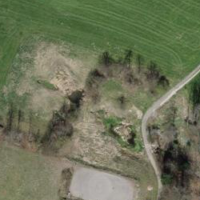
EUNIS habitat code: 52
Species observed at this site:
Caltha palustris